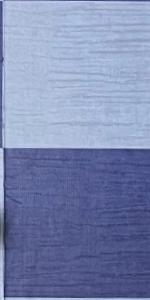
Label: Empty